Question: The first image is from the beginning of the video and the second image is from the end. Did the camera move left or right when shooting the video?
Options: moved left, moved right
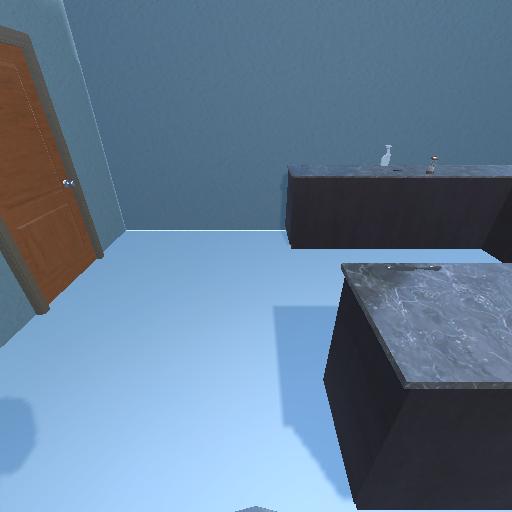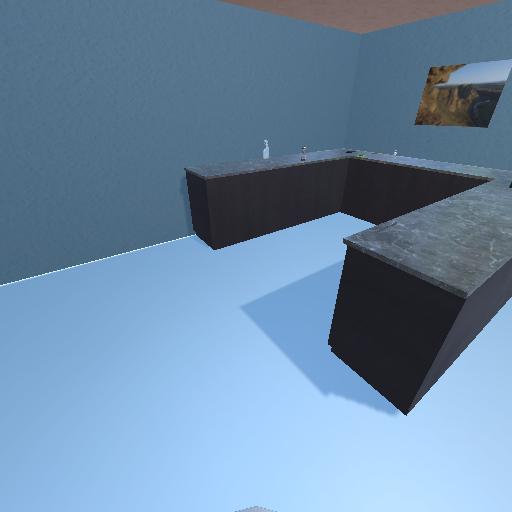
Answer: moved left